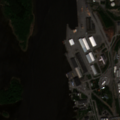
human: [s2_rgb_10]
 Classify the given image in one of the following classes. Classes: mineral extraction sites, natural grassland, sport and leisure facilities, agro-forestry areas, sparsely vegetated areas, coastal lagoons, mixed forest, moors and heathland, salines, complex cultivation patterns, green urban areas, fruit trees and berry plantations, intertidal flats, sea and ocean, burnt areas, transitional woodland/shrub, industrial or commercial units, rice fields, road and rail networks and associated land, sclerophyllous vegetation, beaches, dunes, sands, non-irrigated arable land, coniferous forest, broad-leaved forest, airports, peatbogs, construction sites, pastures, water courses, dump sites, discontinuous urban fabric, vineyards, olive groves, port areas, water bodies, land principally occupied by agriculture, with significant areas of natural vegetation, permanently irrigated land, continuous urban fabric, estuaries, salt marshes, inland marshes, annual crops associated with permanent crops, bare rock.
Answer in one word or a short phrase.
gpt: industrial or commercial units, port areas, sea and ocean